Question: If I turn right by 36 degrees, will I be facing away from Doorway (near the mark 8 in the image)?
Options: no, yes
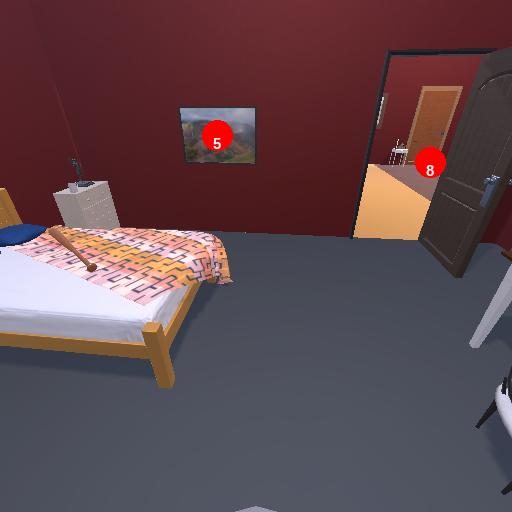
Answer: no